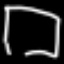
Label: square